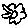
Label: flower